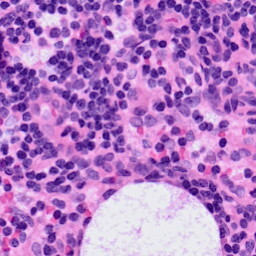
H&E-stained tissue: LymphNode